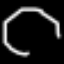
Label: octagon